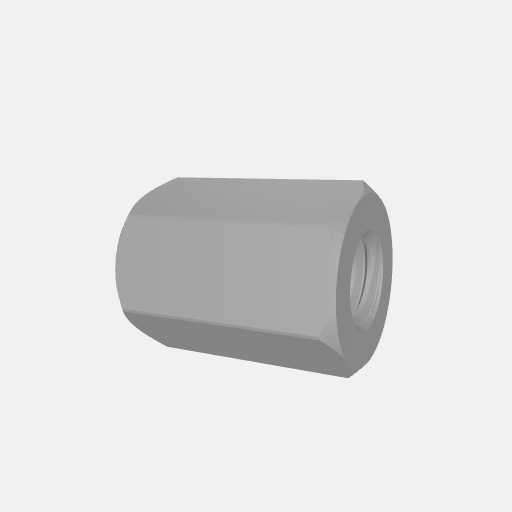
Part: Standoff8RID10